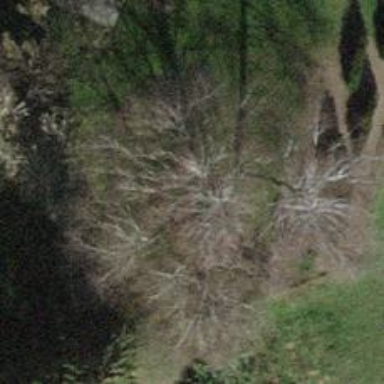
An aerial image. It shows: Beautiful tree in nature.